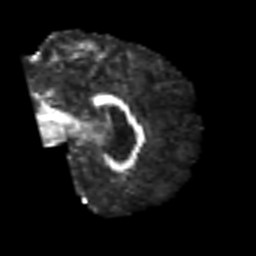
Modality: FA
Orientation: sagittal
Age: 56
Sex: male
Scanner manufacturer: siemens
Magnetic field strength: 3 T
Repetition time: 6.1 s
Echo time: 0.101 s